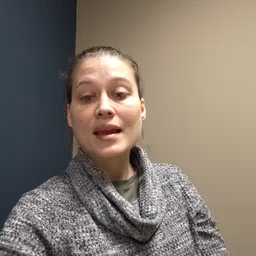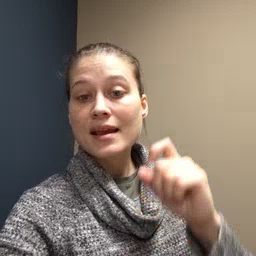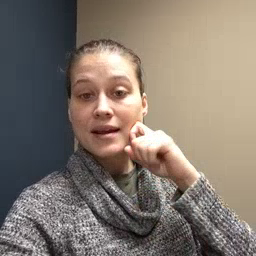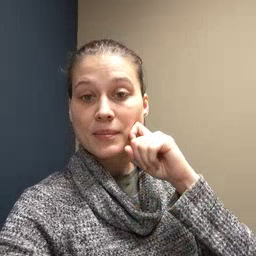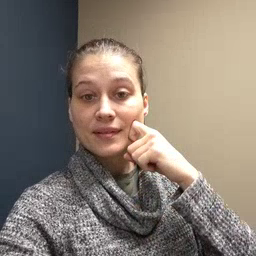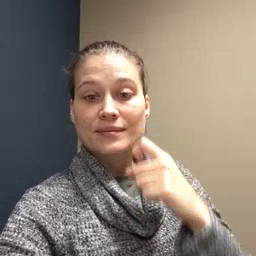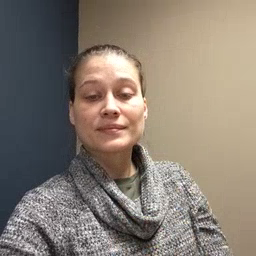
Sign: apple